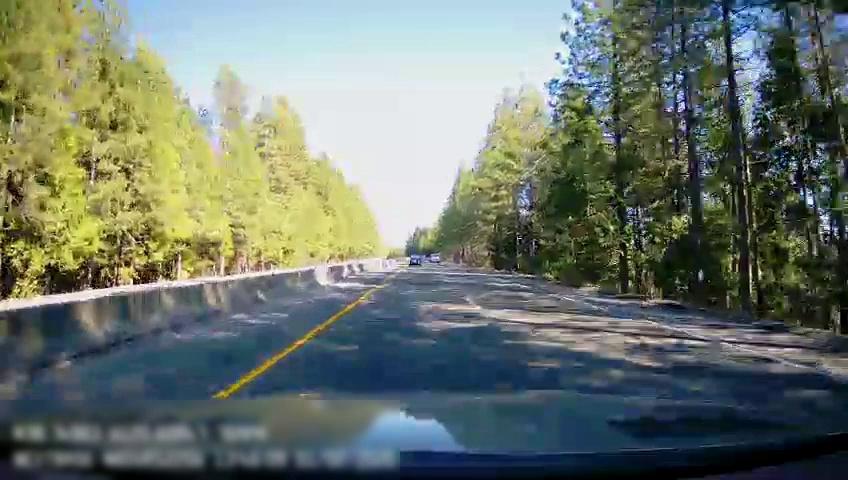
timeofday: Day
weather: Sunny
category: Drivable Space
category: Vehicles | Car
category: Vehicles | Car
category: Lanes | Current Lane
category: Lanes | Current Lane
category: Lanes | Alternate Lane